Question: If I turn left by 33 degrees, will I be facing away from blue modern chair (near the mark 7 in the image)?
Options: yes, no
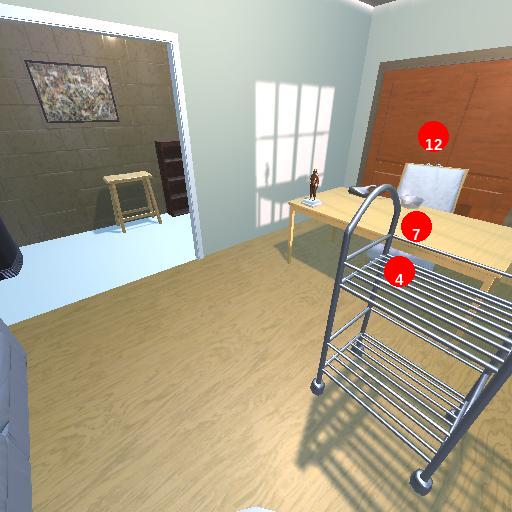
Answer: yes